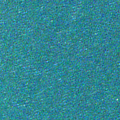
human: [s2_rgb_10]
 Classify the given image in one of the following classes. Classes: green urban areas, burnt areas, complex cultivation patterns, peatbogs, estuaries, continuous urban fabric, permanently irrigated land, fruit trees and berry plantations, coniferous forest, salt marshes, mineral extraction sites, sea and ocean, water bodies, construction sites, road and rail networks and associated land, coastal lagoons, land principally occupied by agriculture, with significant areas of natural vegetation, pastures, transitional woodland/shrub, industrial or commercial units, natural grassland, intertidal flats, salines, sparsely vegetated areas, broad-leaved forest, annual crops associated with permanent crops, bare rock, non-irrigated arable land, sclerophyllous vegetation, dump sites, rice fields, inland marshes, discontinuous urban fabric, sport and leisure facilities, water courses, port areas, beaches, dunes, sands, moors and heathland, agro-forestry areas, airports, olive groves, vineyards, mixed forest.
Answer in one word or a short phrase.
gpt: sea and ocean